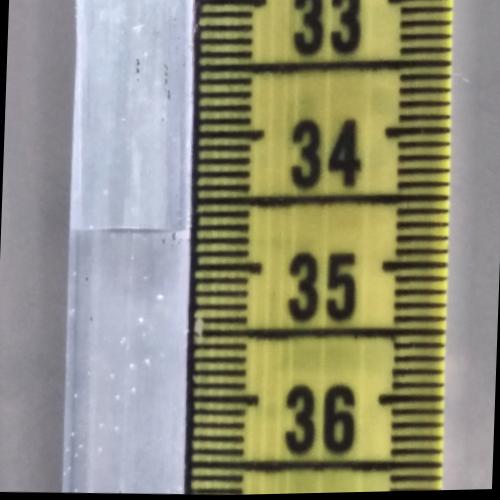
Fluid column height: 34.7 cm